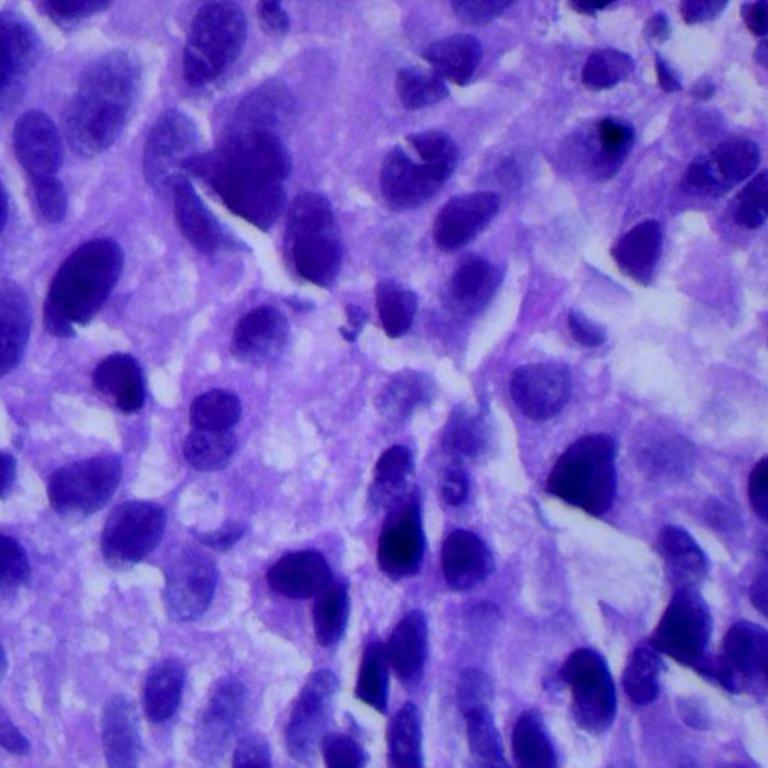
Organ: lung
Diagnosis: squamous carcinomas